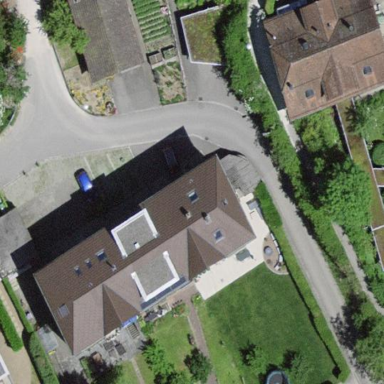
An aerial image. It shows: Terrace building with gabled roof.